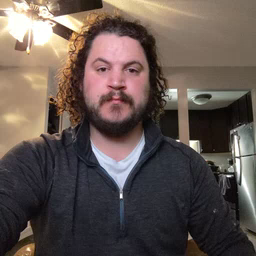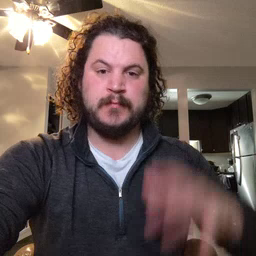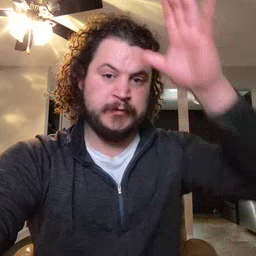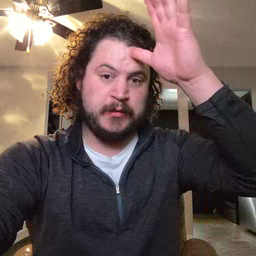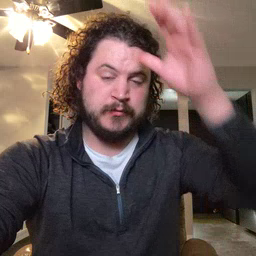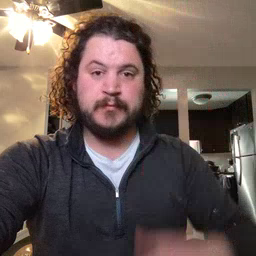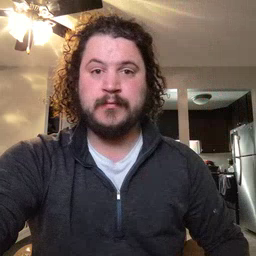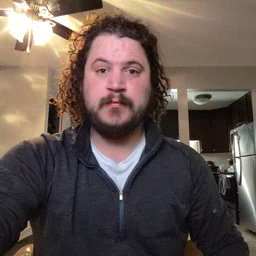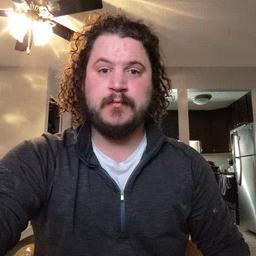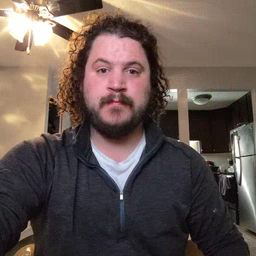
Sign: dad